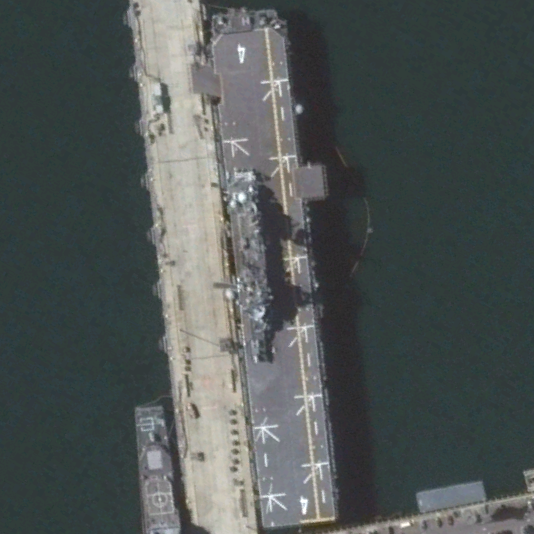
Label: assault